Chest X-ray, PA view. Patient: 70 years old, sex M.
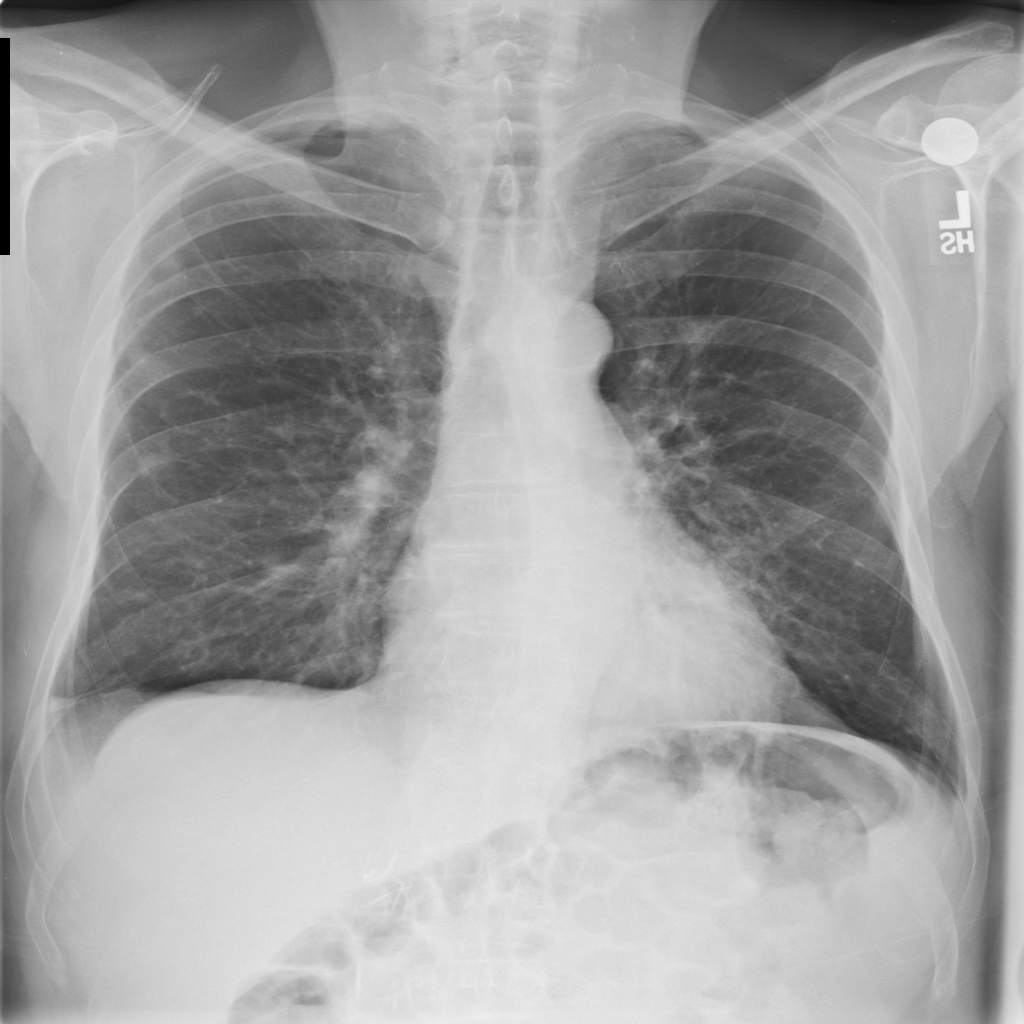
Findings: No Finding